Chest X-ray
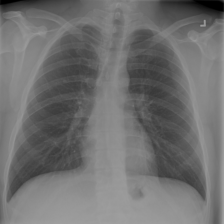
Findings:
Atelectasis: negative
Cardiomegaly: negative
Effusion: negative
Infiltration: negative
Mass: negative
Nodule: negative
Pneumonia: negative
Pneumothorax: negative
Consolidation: negative
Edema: negative
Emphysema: negative
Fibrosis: negative
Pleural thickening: negative
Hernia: negative